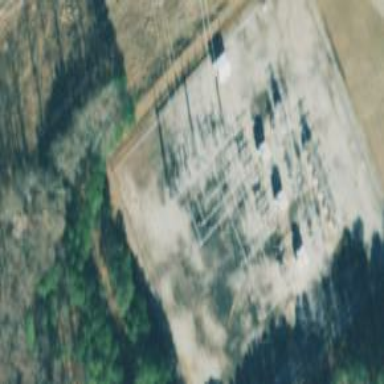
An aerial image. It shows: Distribution level power substation surrounded by fence.